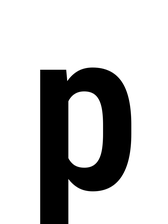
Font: Roboto_Condensed_SemiBold